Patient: sex M, age 67
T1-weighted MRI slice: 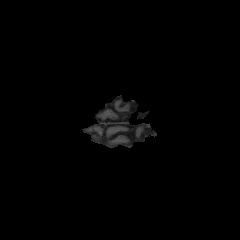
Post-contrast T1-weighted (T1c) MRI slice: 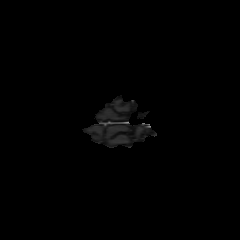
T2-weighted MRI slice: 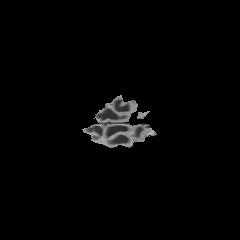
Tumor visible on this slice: no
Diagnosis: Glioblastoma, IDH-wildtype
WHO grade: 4